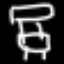
Label: chair